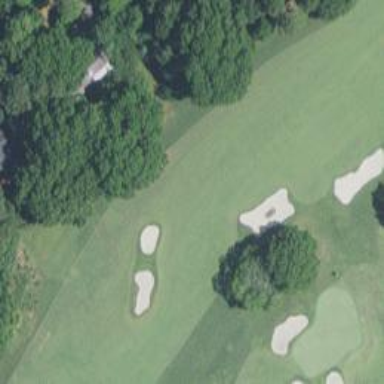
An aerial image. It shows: Golf hole.